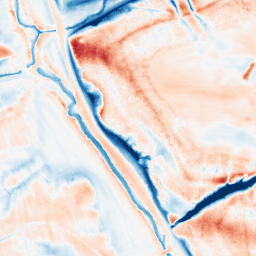
Category: classical
Decomposition family: gaussian_anisotropic
Decomposition parameters: sigma_x: 5
sigma_y: 10
Upsampling method: lanczos
Upsampling parameters: scale: 4
Upsampling scale: 4